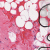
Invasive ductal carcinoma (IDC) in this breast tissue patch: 0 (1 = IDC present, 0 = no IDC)